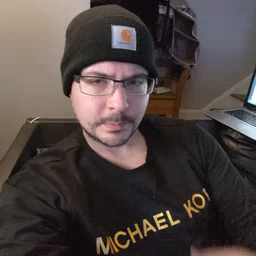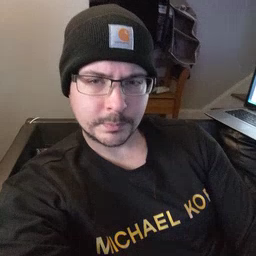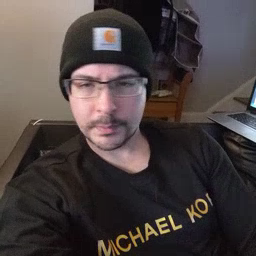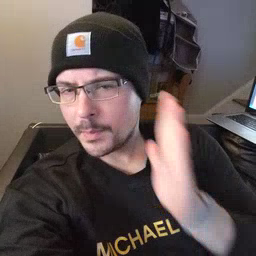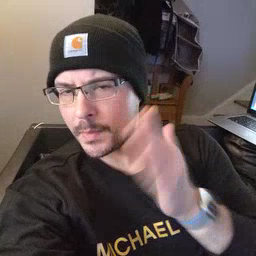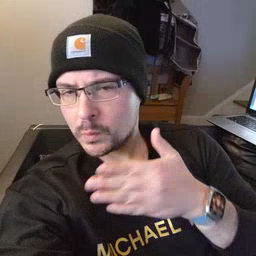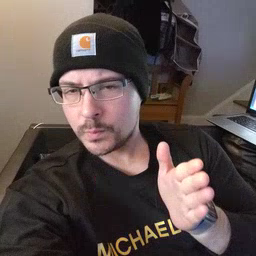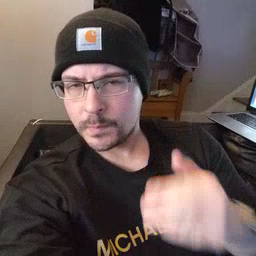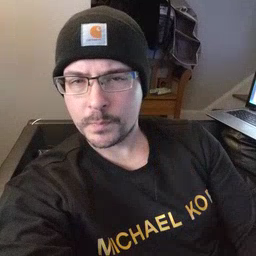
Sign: bedroom